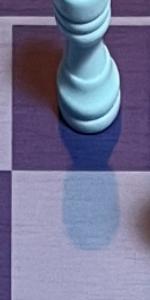
Label: Empty